Interaction volume radius: 5 \u00c5
Interaction volume height: 15 \u00c5
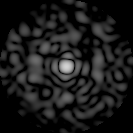
Disorder parameter: 0.8181